Question: I followed <URL> and although I got the entire tutorial working just fine, one of the classes in my IntelliJ project is marked with "red warnings". I cannot figure out what the problem is here? The project works but it shows these warnings? Any ideas on what this is and how to fix it? In the tutorial, about 3.5 minutes into it, the red marks magically disappear and the video presenter doesn't explain it.

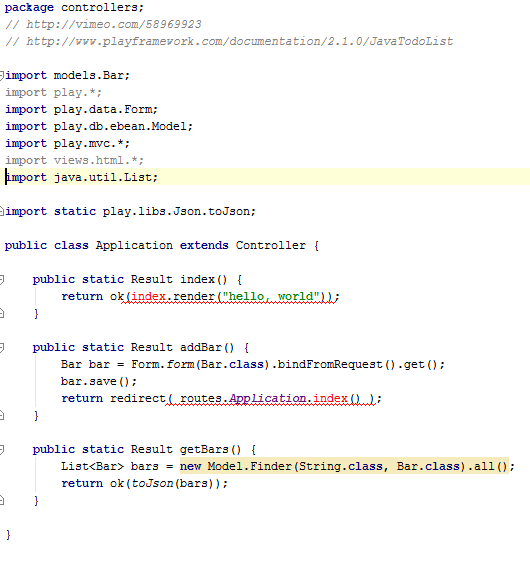
Answer: The <URL>.